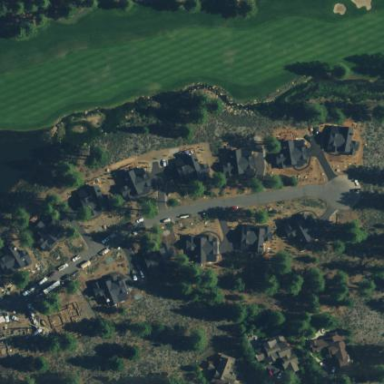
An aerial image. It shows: Golf fairway surrounded by grass.